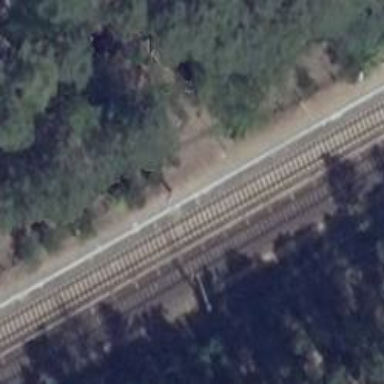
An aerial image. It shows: Stop position for public transport at railway stop.